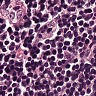
Metastatic tissue present: no